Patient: sex M, age 58
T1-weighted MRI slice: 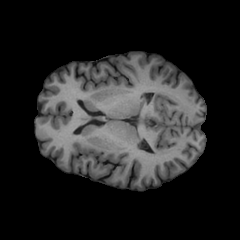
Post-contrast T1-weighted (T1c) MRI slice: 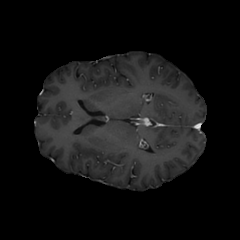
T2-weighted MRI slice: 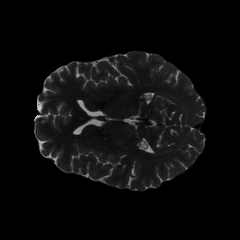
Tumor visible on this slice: no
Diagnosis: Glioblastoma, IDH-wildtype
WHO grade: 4